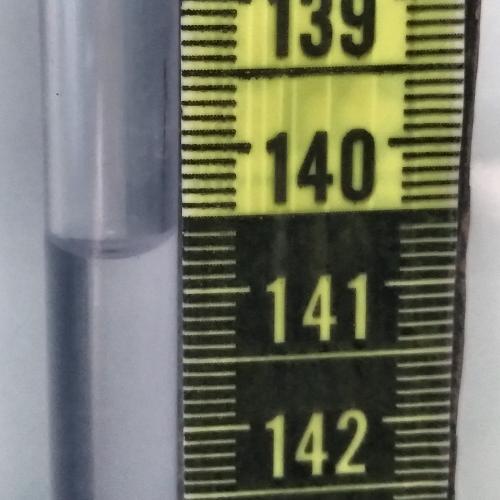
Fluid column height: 140.7 cm